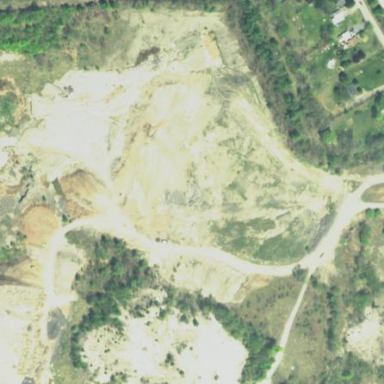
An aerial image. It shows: Quarry area.